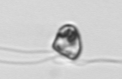
Label: flagellate_morphotype1